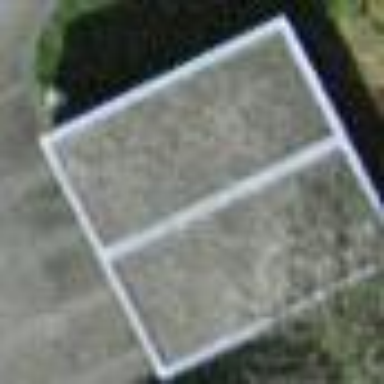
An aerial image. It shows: Garage building.